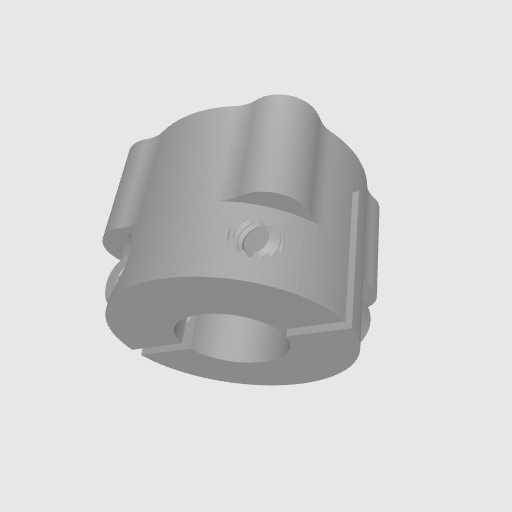
Part: HyperHub12ID